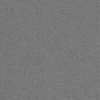
Label: dusty